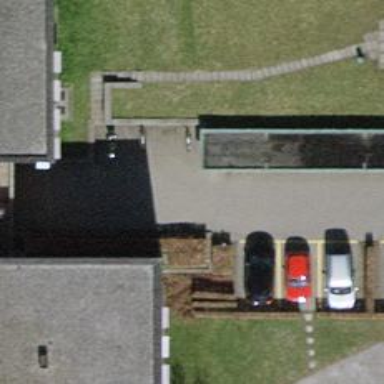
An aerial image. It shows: Bicycle parking area.